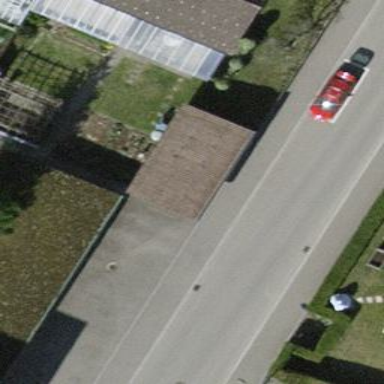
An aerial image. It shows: Garage building.